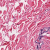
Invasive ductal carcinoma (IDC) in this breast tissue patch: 0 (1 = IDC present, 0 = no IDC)